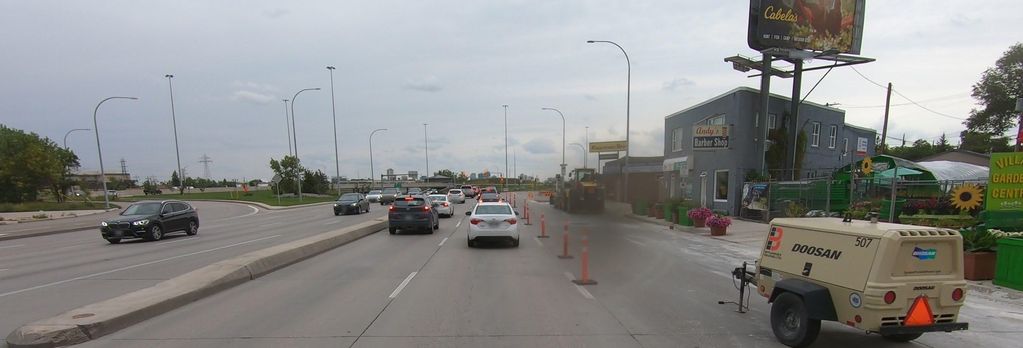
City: winnipeg